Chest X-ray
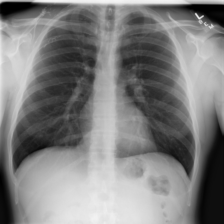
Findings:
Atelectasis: negative
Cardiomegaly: negative
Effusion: negative
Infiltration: negative
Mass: negative
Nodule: negative
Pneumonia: negative
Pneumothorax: negative
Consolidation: negative
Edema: negative
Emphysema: negative
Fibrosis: negative
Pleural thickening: negative
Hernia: negative